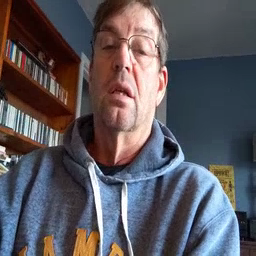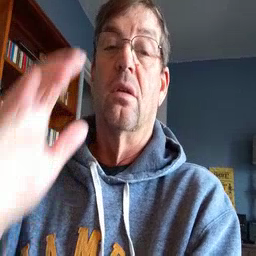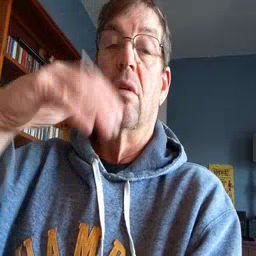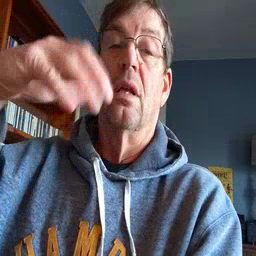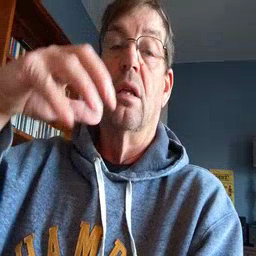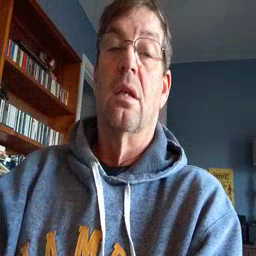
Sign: rain